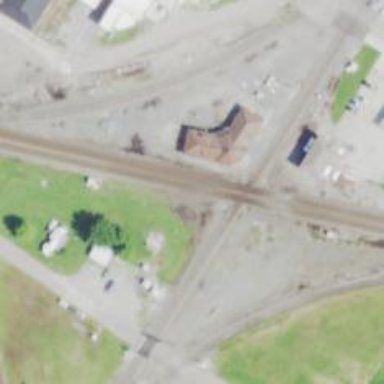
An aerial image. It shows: Railway crossing.